Field crop: tomato
Growth stage: 1
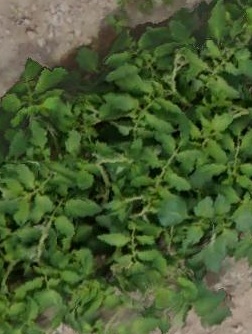
Species: tomato